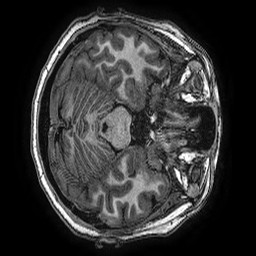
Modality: T1w
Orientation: axial
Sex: female
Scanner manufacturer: ge
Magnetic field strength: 3 T
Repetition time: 0.00766 s
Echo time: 0.003476 s